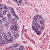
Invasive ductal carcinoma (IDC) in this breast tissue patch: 0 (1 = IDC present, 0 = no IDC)